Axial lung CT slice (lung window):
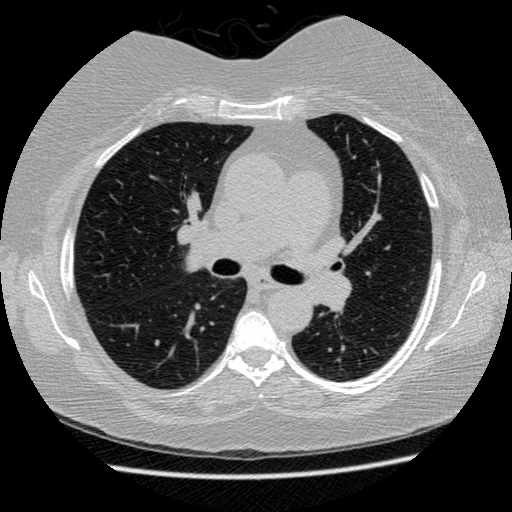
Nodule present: no